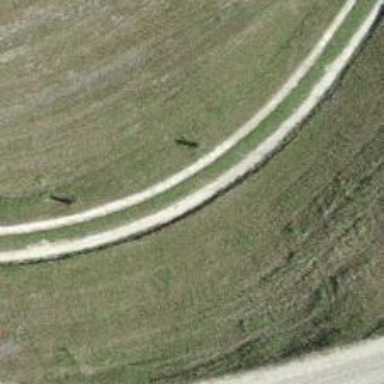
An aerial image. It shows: Track with grade2 tracktype.